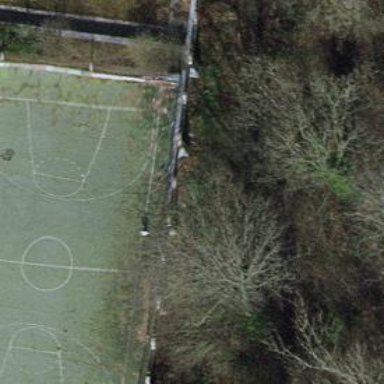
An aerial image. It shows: Concrete basketball court in leisure land pitch.